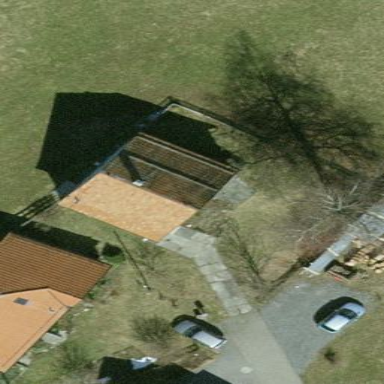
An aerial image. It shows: Simple and straightforward house.